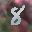
Label: 8